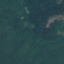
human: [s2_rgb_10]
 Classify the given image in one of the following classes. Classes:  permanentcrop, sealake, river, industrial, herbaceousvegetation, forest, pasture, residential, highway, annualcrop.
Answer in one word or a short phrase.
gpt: Forest